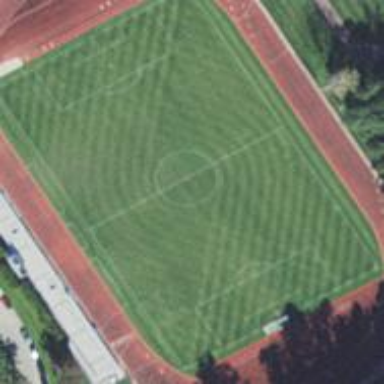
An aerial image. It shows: Soccer pitch designated for leisure and sports activities.